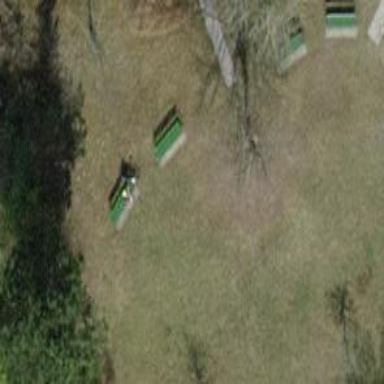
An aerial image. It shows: Brown bench in the vicinity.